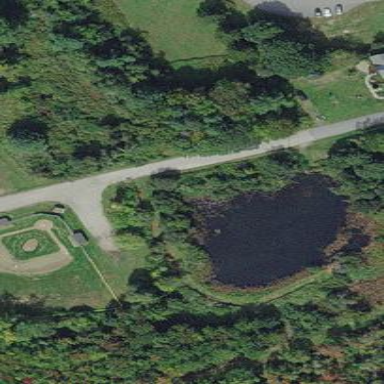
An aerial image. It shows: Peaceful pond surrounded by nature.